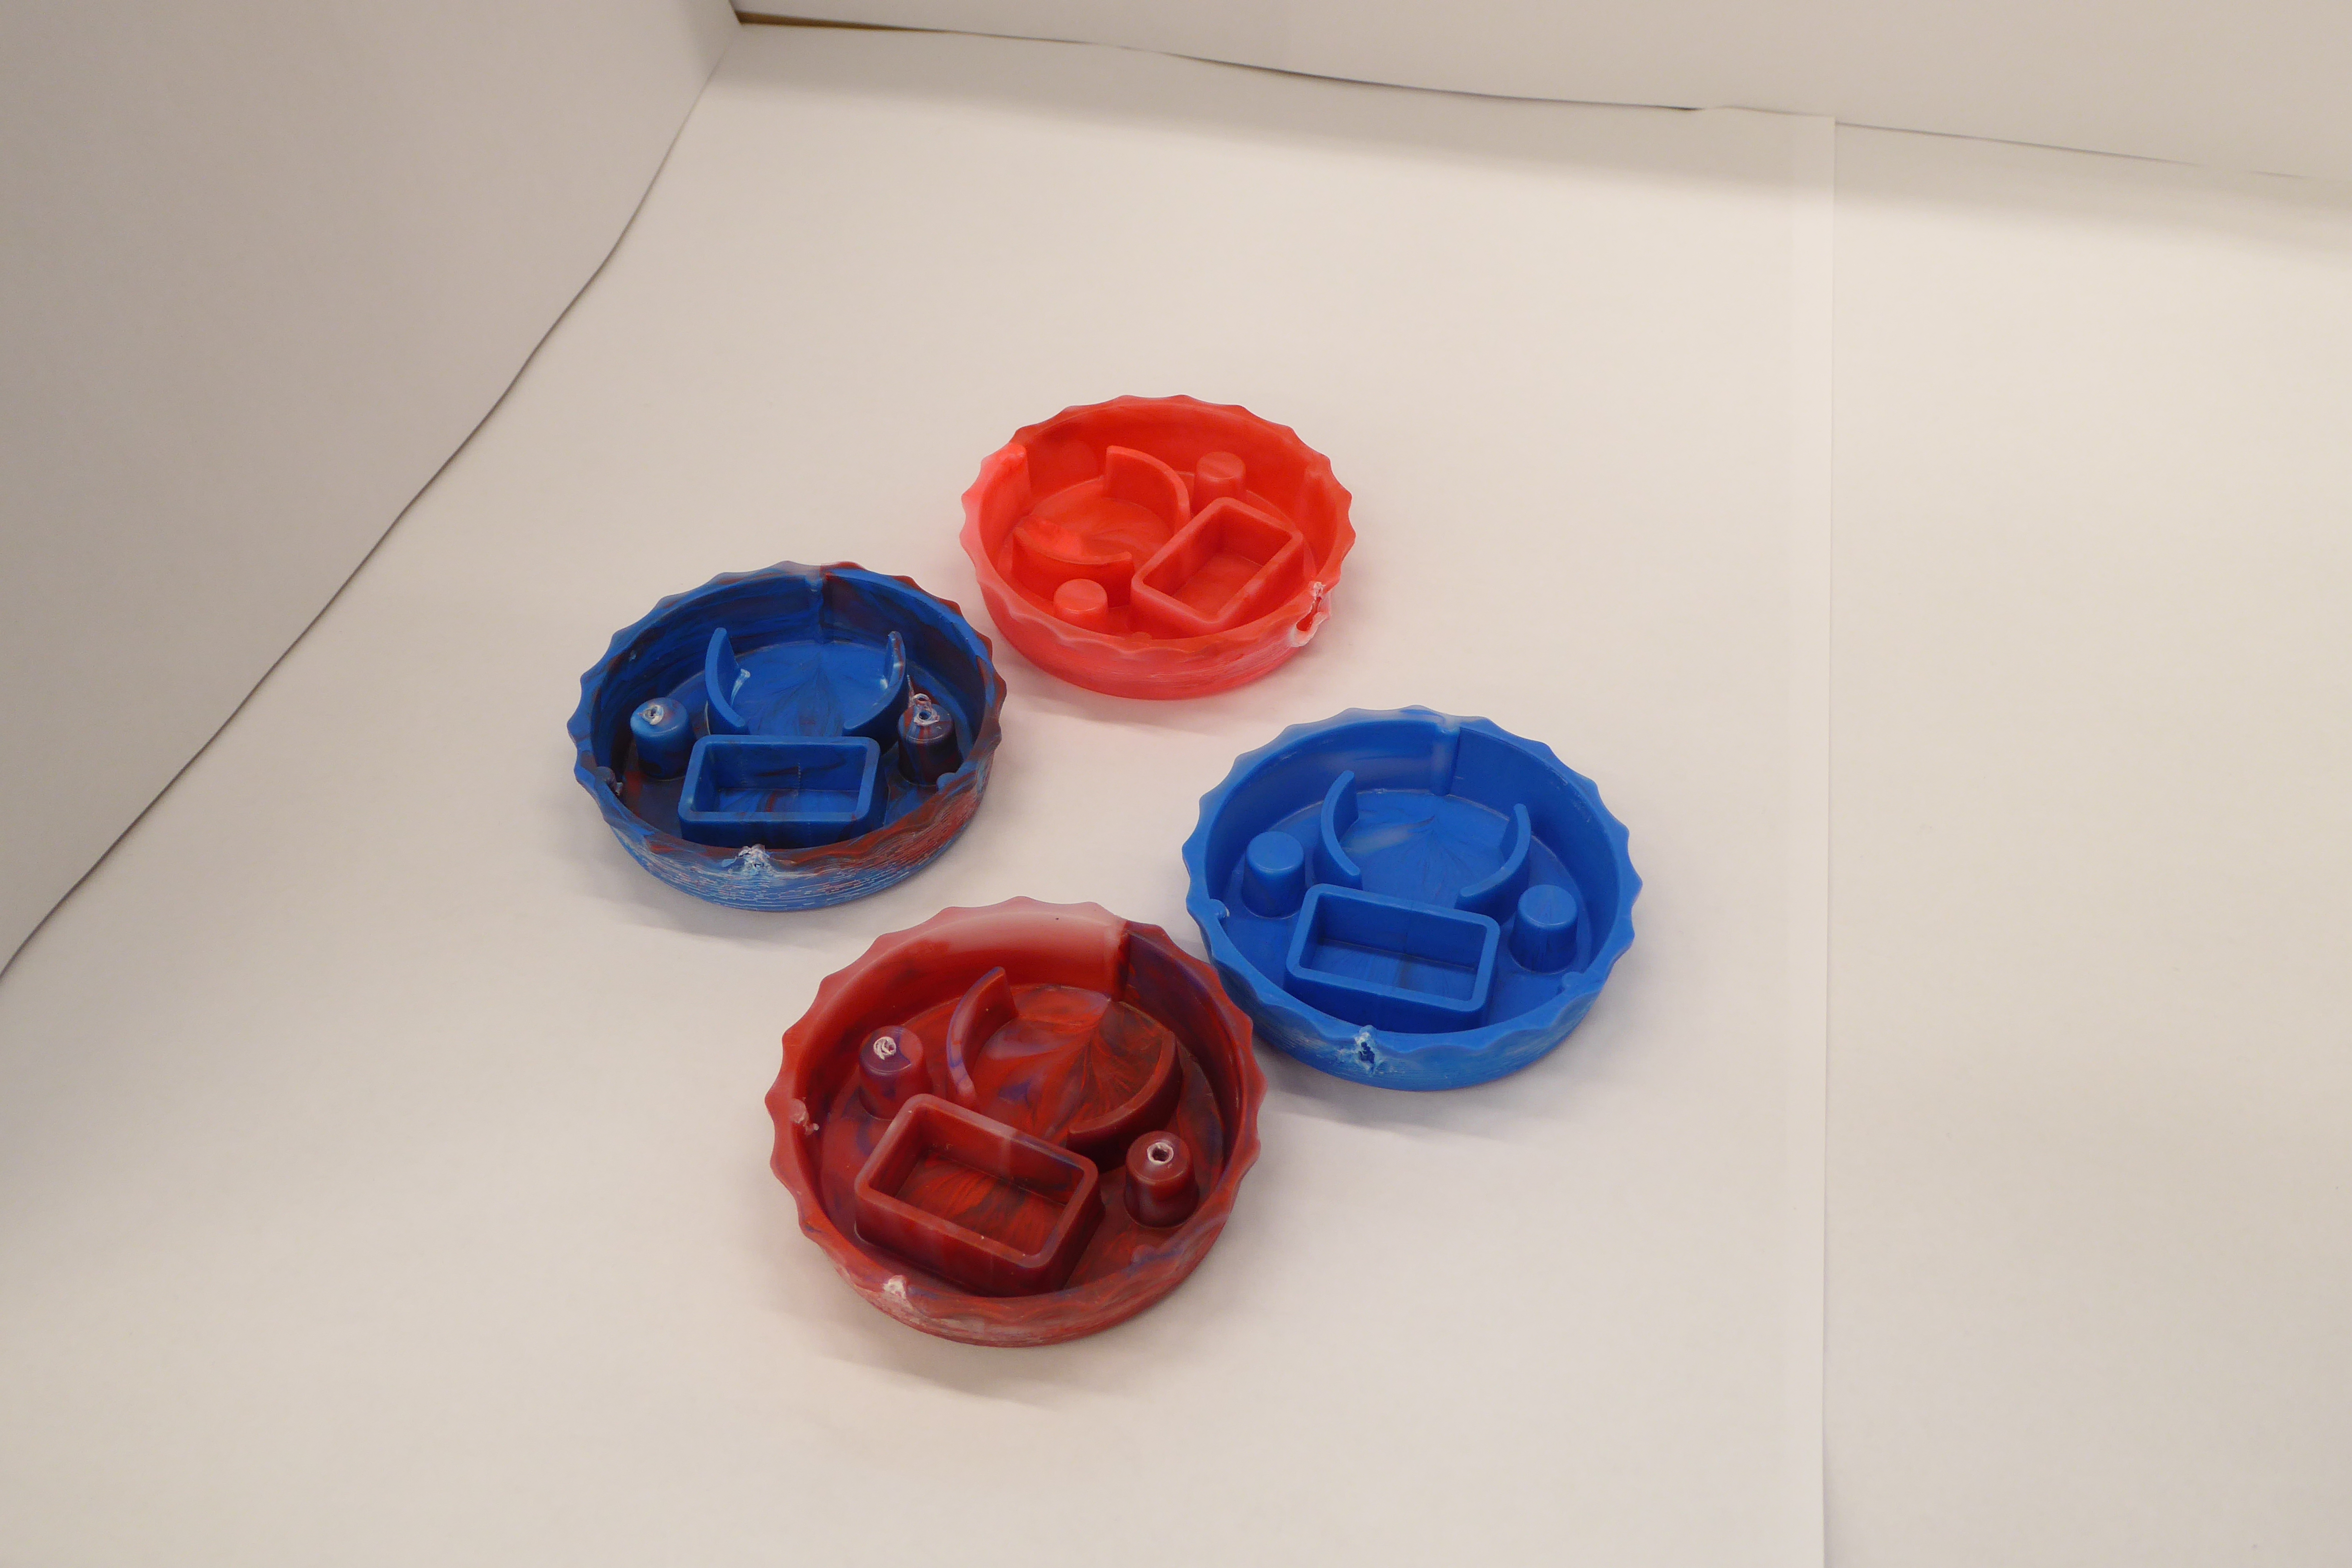
Label: Bottle Opener - Cover